Question: This question title matches with other but not the scenario,
here am getting data form a table A and based on it, updating table B and inserting a record in table C, so to make this a grouped these queries a transaction but in run time getting this error, everything seems to be correct, worked on the same scenario in c#.net and working fine but it is the first time trying to apply in vb.net getting error any help would be appreciated
the error will be in the following line
cmd = New OleDbCommand(sql, CON1, transaction)

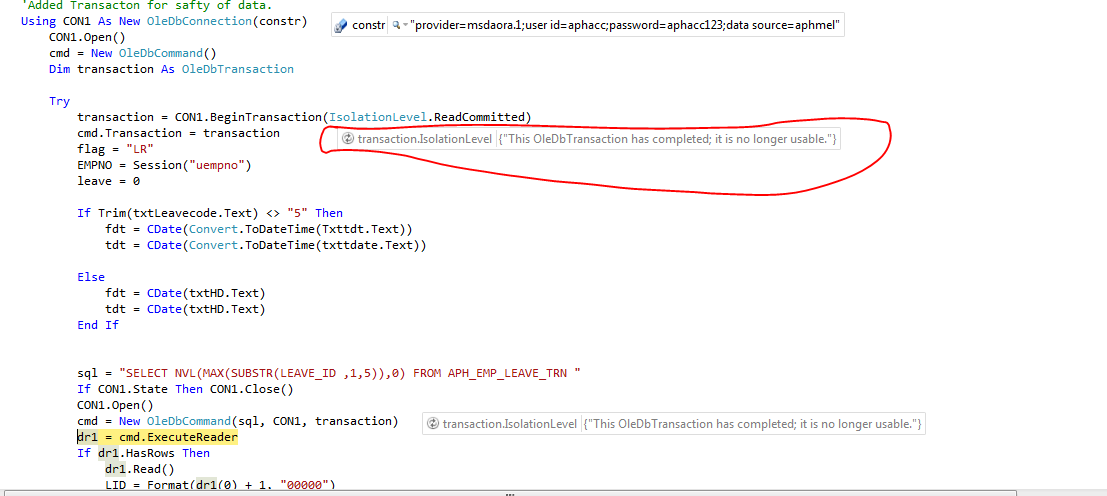
Answer: This code is unnecessary:
'''
If CON1.State Then Con1.Close()
CON1.Open()
'''
Your connection 'CON1' associated with 'transaction' has closed then the transaction has ended.